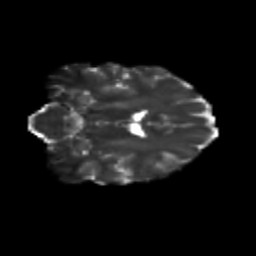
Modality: T2w
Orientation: coronal
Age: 26
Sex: female
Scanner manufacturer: siemens
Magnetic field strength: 3 T
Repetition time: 3.5 s
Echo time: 0.125 s